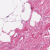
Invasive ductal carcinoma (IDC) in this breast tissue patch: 0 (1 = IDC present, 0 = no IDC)